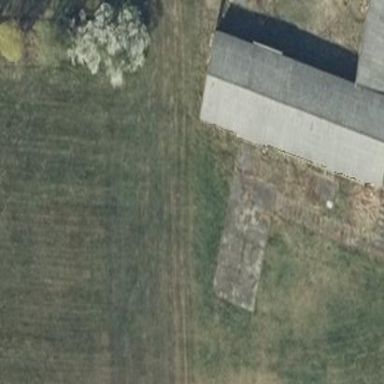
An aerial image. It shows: Farm auxiliary building.